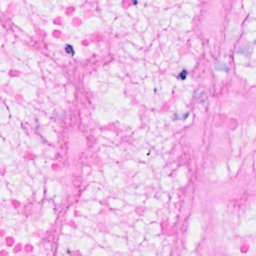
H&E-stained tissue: Breast